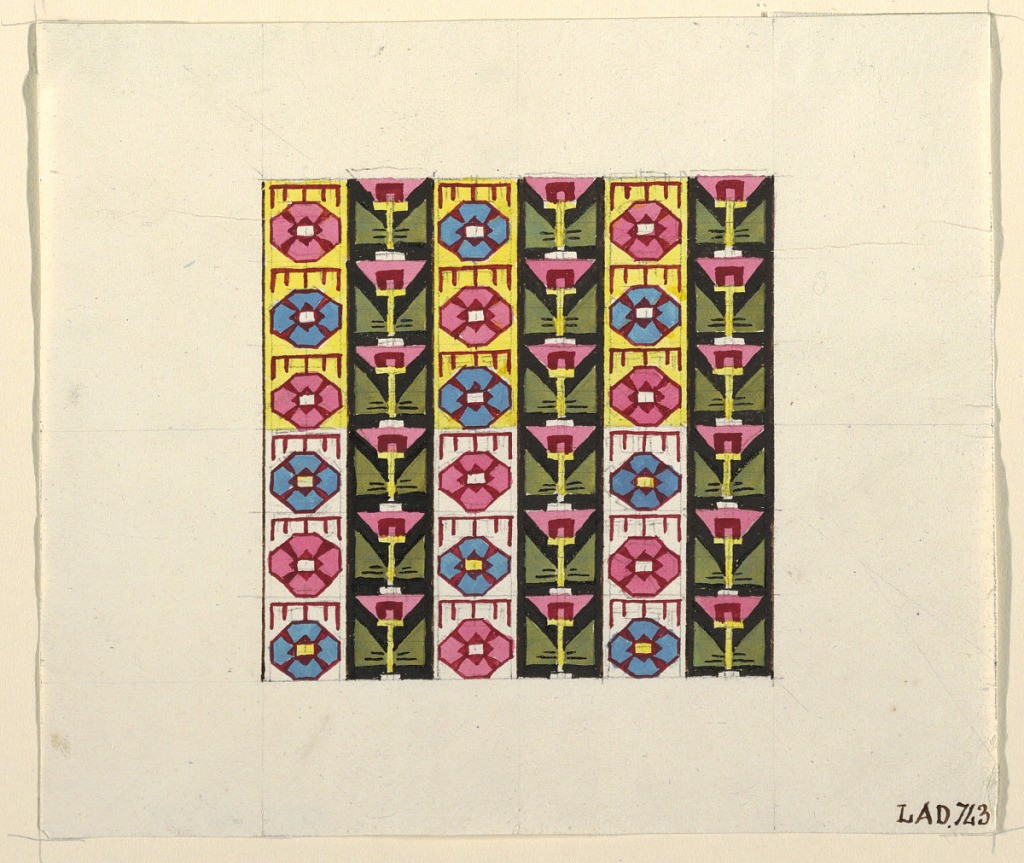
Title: Geometric design for printed textile
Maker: Louis-Albert DuBois, Swiss, 1752–1818
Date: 1800–1818
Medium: Brush and gouache, graphite on white wove paper
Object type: Drawing
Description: Vertical rows of stylized flower heads alternating with vertical rows of inverted traingles, pink, blue, yellow and green pallets.